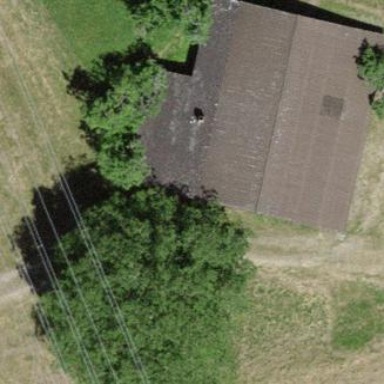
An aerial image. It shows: Barn.